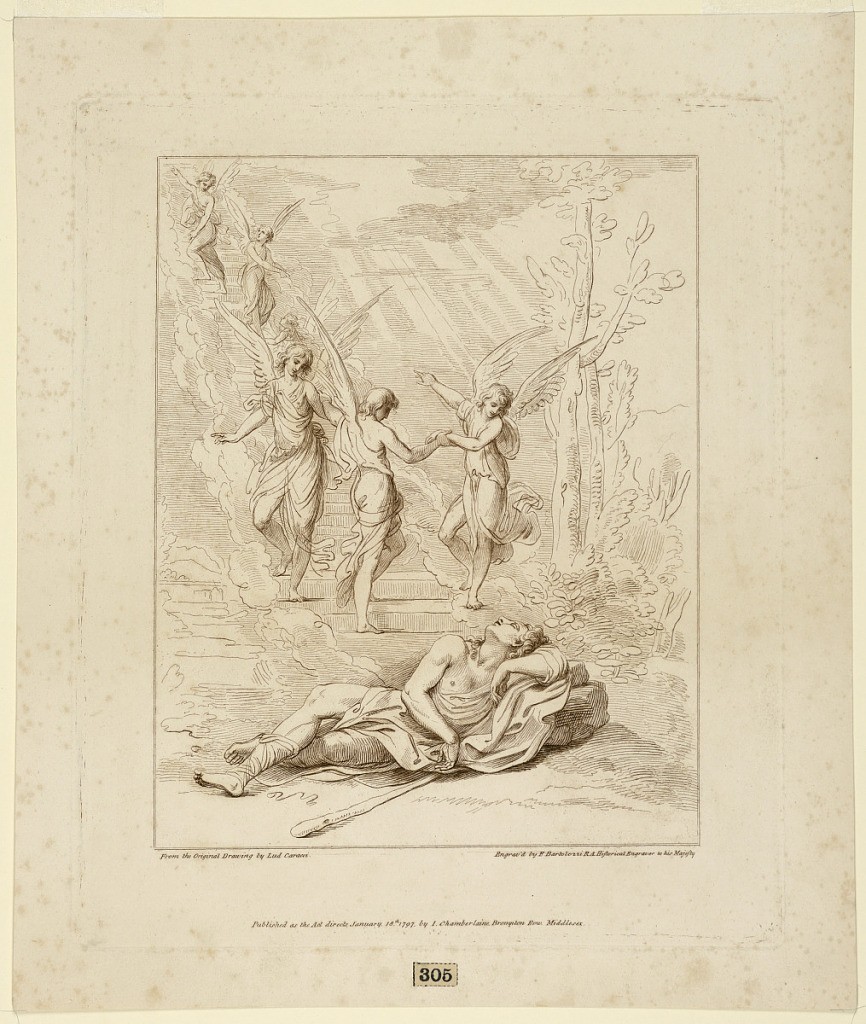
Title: Jacob's Vision
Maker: Francesco Bartolozzi, Italian, active England, 1727–1815
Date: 1797
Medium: Line engraving in brown ink on white paper
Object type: Print
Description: Jacob lies in foreground, with his head against a rock, his club at his side. Just beyond, mounting to the left, stairs are enveloped in clouds, with five angels on them indicicating the way up.